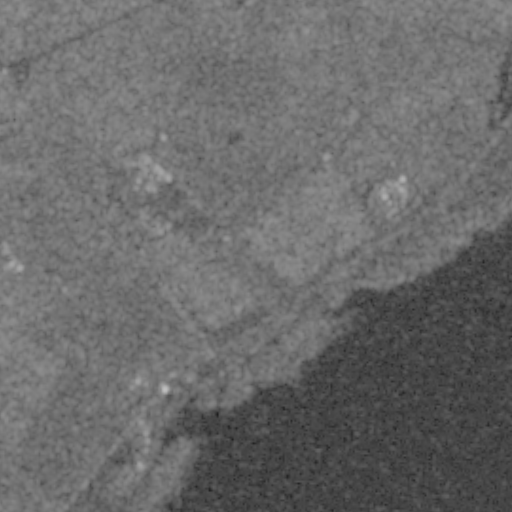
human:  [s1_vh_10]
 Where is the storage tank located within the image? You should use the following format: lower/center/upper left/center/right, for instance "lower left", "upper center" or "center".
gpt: The storage tank is located in the center right of the image.
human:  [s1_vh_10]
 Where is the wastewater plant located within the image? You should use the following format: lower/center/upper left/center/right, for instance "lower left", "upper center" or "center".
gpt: The wastewater plant is located in the upper right of the image.
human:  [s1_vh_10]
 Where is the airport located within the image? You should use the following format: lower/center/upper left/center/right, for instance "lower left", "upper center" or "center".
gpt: There is no airport in the image.

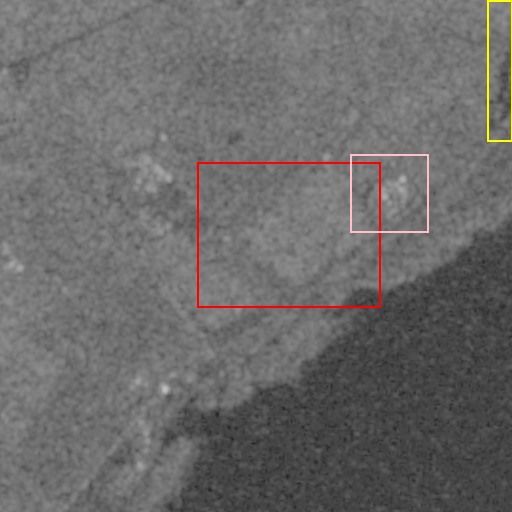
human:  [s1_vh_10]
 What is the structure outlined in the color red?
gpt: The structure outlined in red is a crop field.
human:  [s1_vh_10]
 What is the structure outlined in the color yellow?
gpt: The structure outlined in yellow is a park.
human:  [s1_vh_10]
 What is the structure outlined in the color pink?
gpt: The structure outlined in pink is a wastewater plant.
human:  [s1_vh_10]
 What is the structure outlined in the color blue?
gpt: There is no blue outline.